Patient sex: M
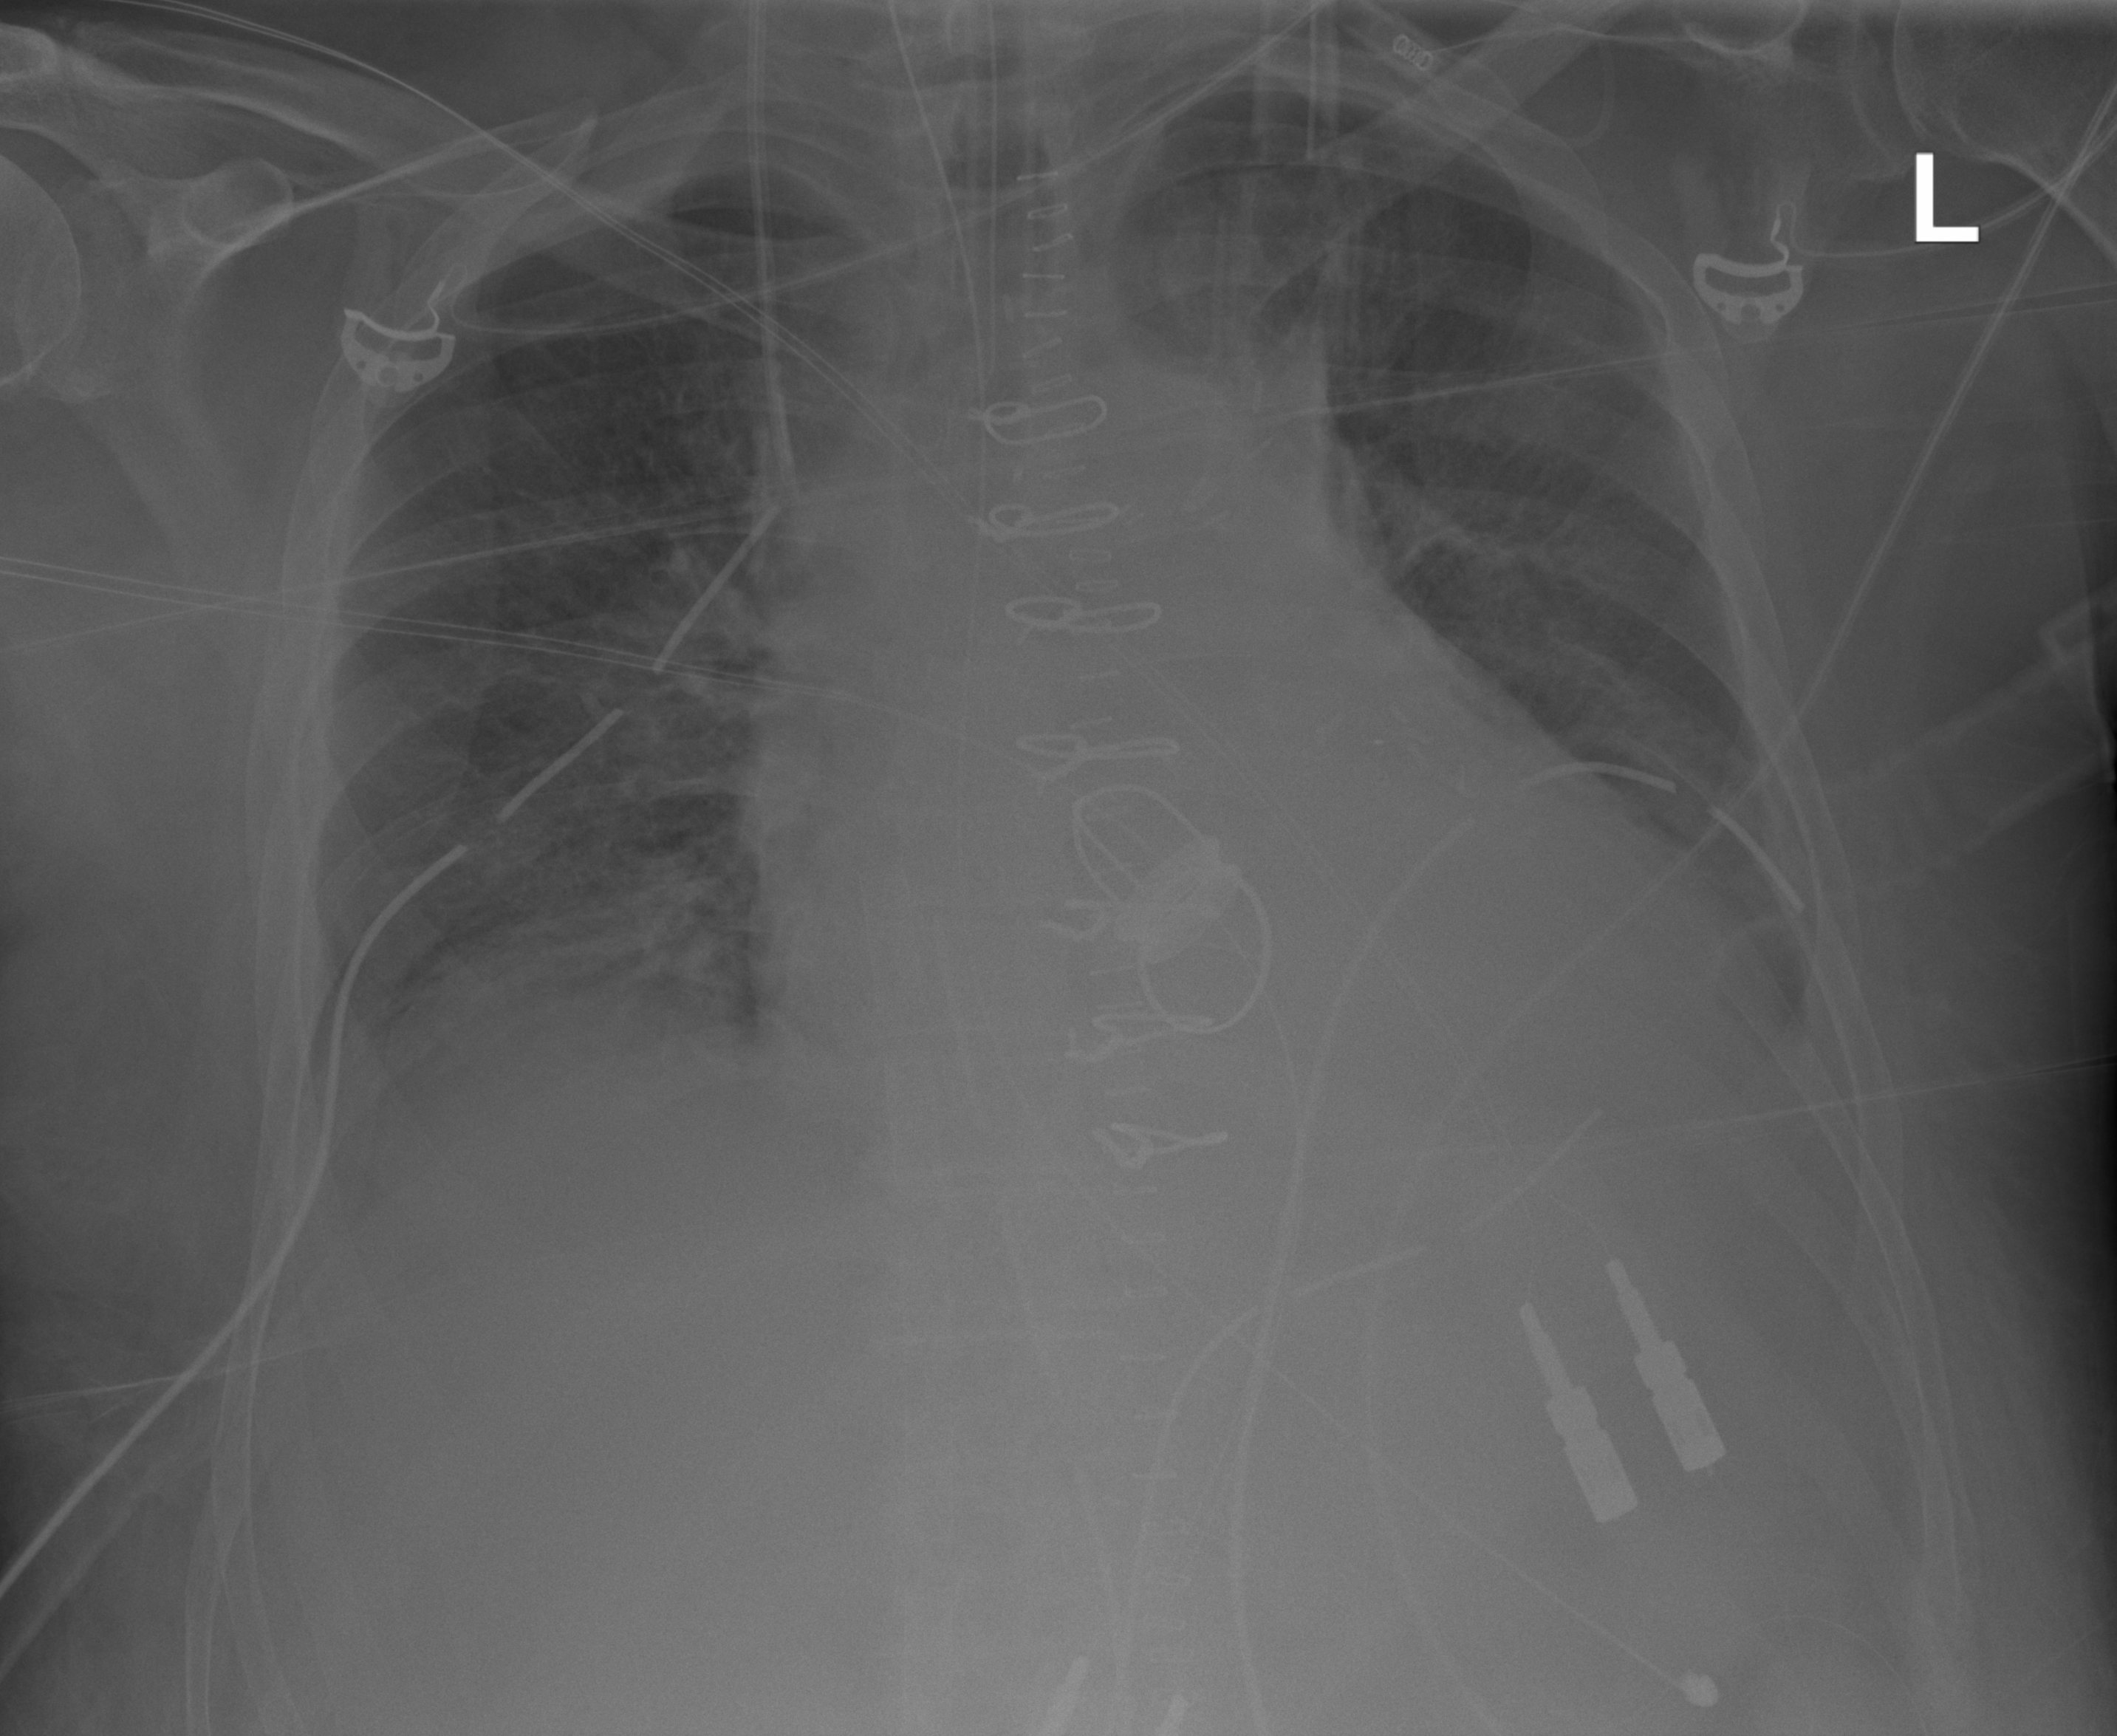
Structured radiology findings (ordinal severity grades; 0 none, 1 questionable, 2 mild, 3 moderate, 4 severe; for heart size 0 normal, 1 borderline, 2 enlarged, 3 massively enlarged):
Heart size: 2
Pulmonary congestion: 1
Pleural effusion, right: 1
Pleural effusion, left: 1
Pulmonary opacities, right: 0
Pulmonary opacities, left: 0
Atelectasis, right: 2
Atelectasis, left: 2